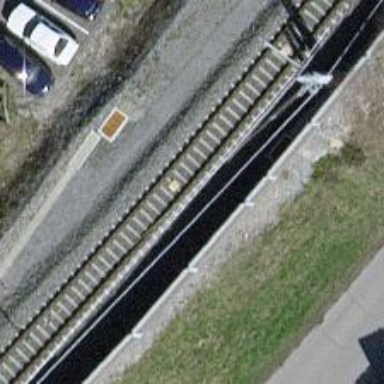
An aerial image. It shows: Main railway track with electrified contact lines.